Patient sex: M
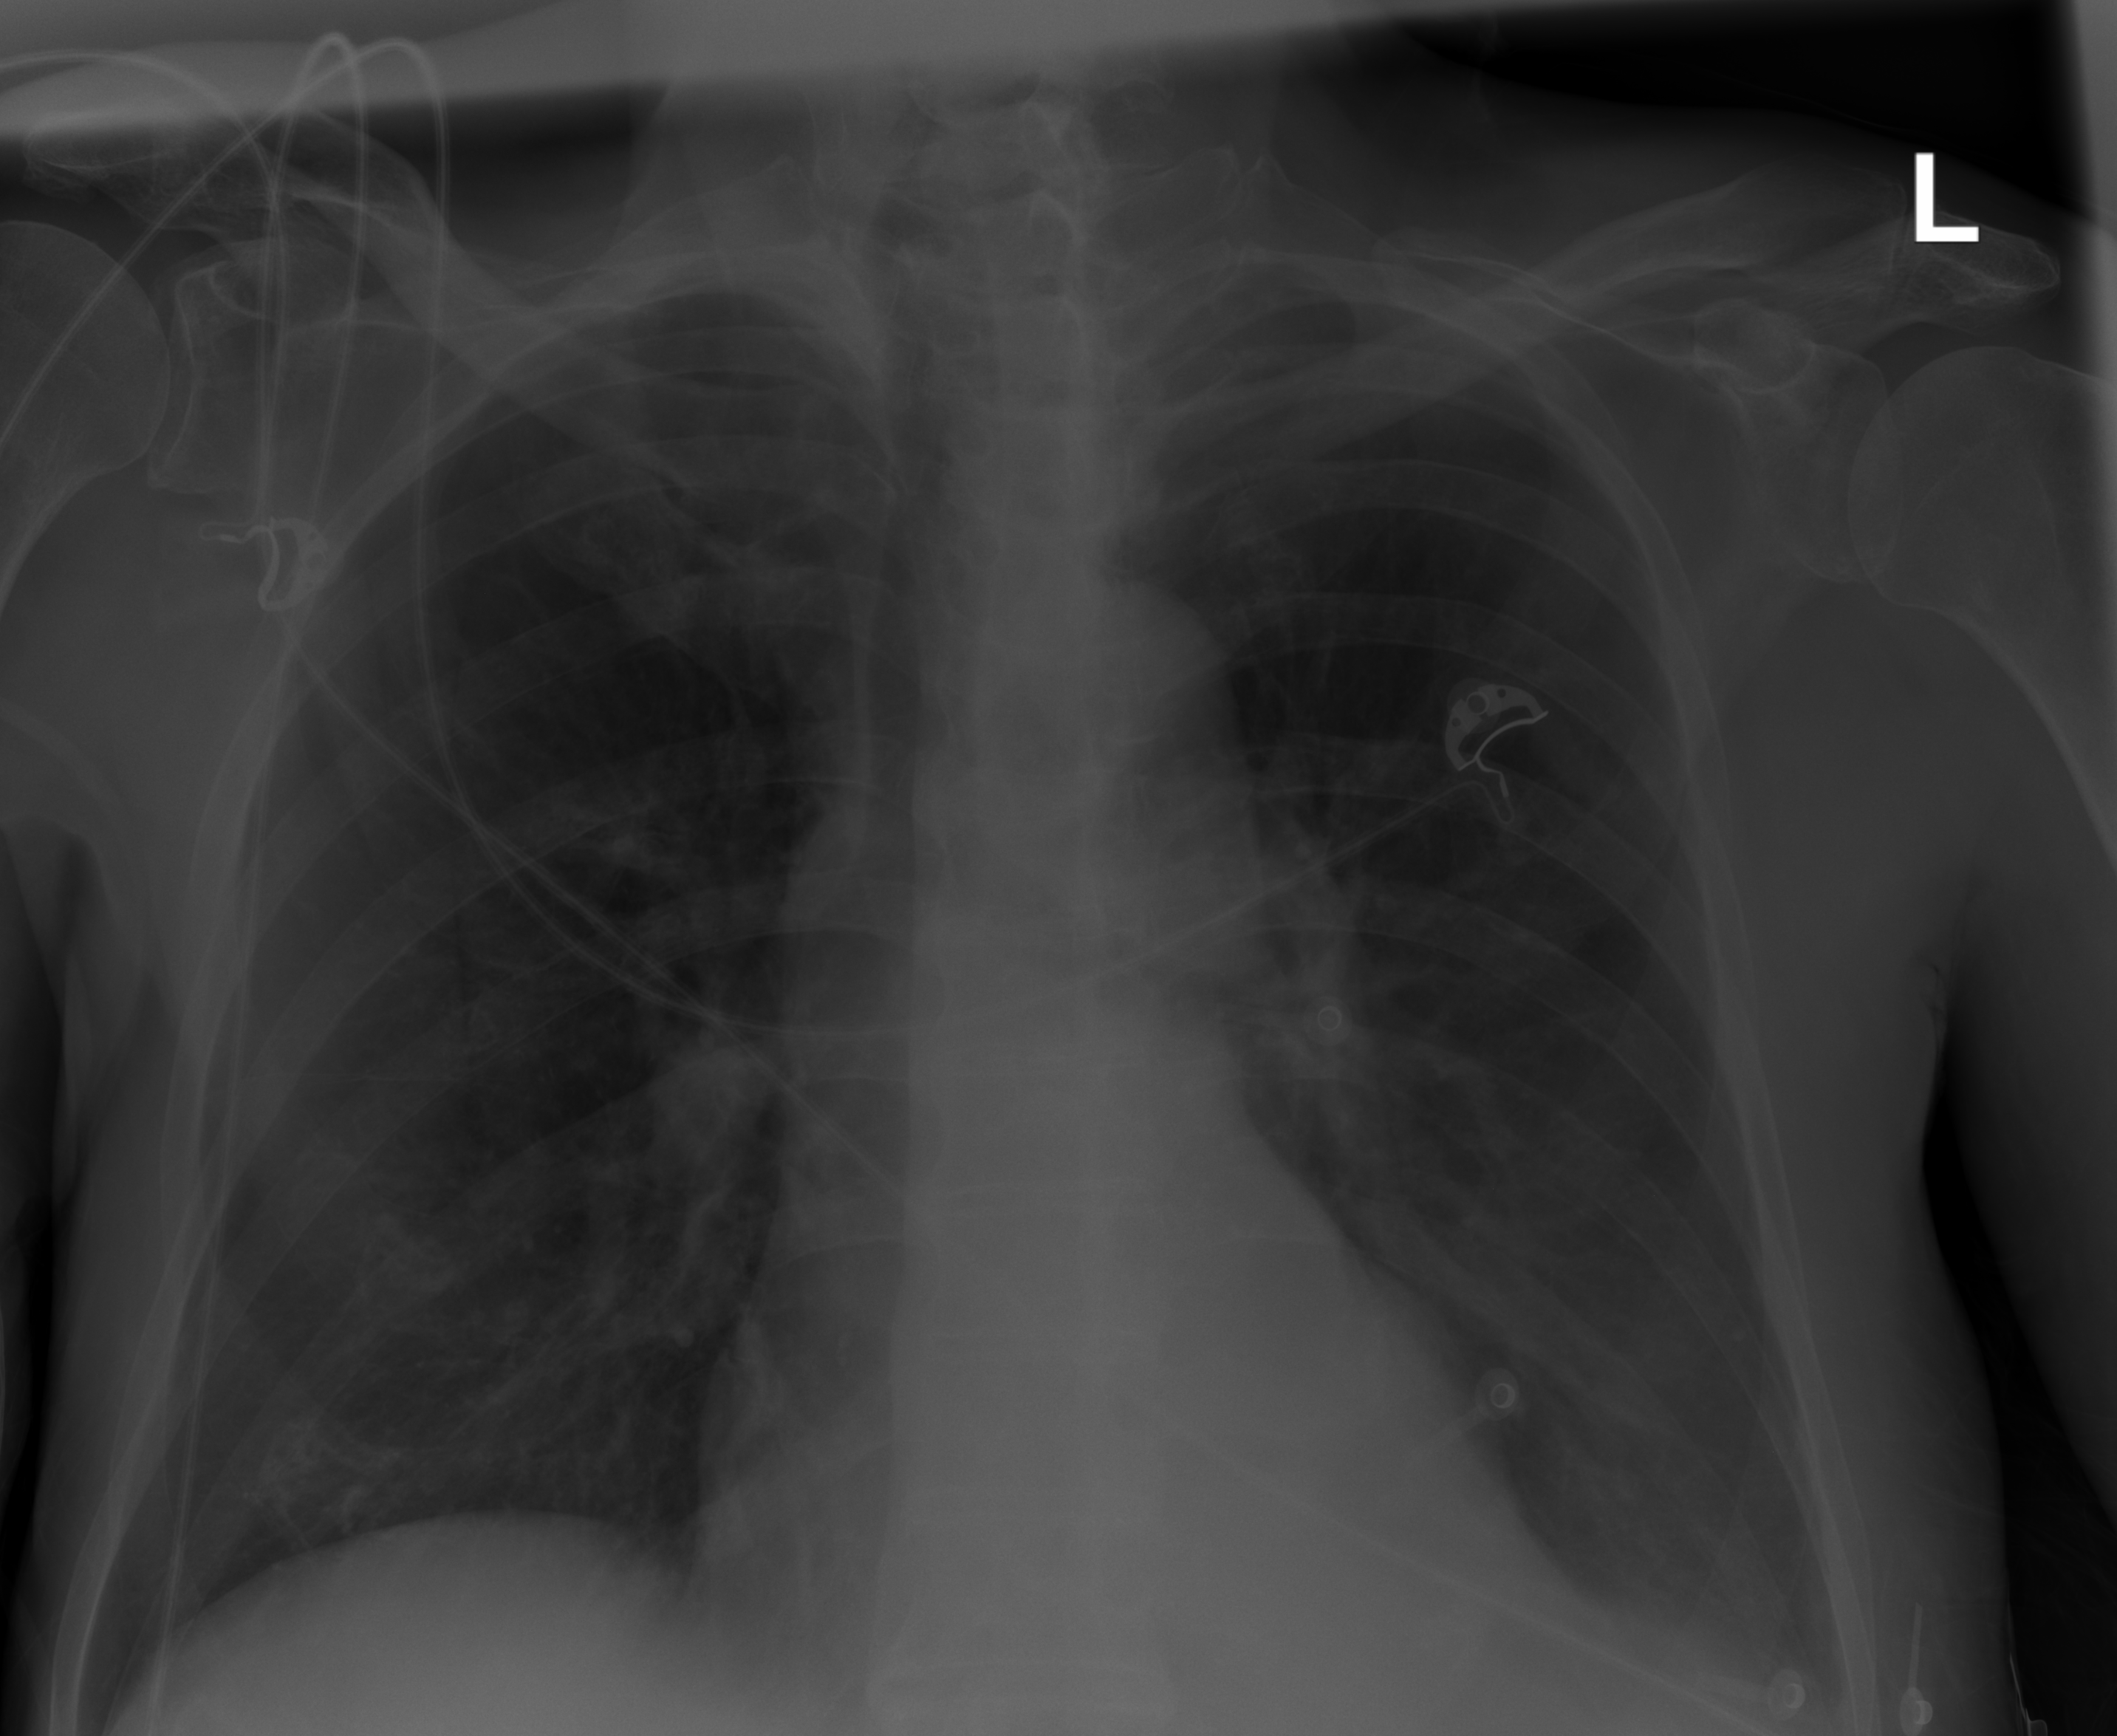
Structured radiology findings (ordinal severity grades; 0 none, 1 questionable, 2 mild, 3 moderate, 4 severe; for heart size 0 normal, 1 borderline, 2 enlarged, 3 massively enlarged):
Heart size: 0
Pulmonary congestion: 0
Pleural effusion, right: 0
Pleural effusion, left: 2
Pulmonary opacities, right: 0
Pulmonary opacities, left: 0
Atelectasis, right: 0
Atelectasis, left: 0